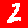
Digit: 2